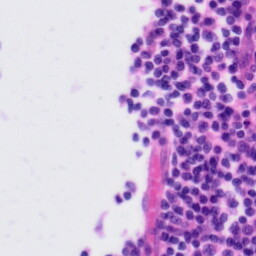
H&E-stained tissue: Tonsil